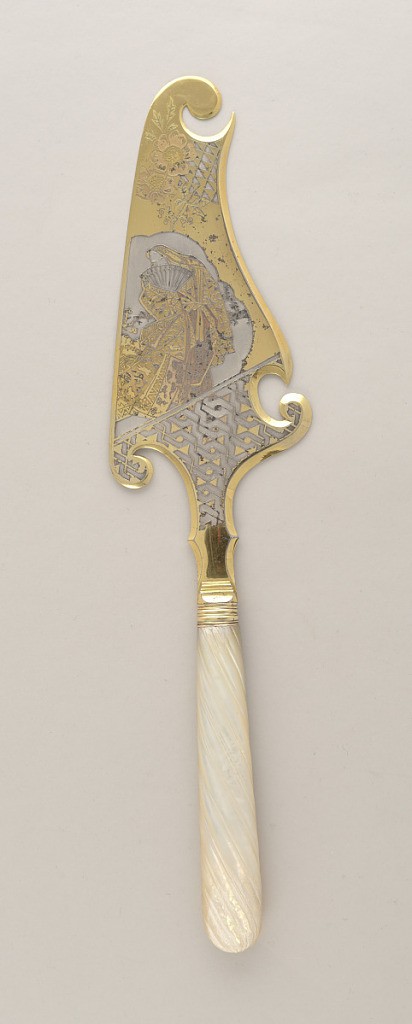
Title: Cake Server with Japonesque Engraving and Mother-of-pearl Handle
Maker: François Nicoud, French, active Paris ca. 1875-1890
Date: ca. 1890
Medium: gold plated, silver, mother of pearl
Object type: server
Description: Blade of ax-head form, loosely triangular in shaped, wide with swirling ends on spine edge. Beveled edges surrounding border of blade. Surface gold plated and  adorned with engraved Japonesque designs, starting with floral design atop a triangular pattern at tip, depiction of  woman in elaborate garment shielding her face with a fan in a central reserve, and terminating in geometric pattern of circles and bowties covering the base. Reverse side of blade devoid of decoration. Banded gold plated ferrule leads to mother of pearl handle, decorated with carved diagonal fluting, slightly widenning to rounded terminal.